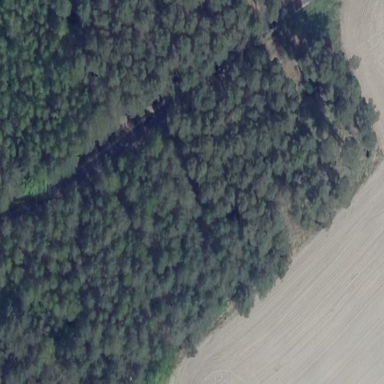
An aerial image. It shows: Evergreen forest with needle-leaved trees.